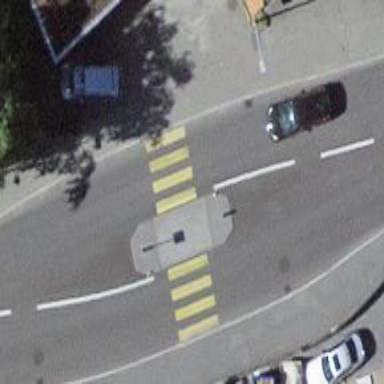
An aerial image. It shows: Uncontrolled zebra crossing on the road.